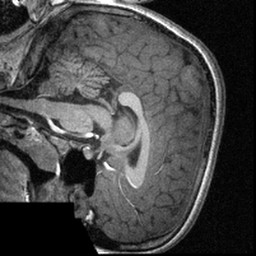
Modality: T1w
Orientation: sagittal
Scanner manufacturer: siemens
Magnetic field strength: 3 T
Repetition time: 1.57 s
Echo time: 0.00304 s